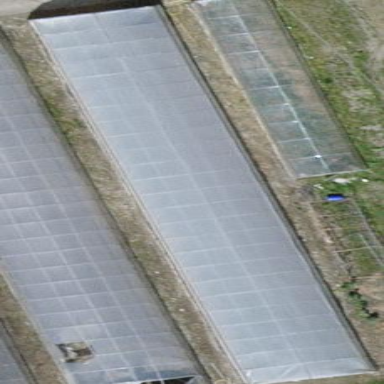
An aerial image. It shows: Greenhouse.